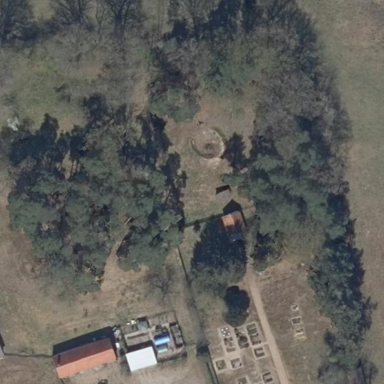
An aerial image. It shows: Cemetery.